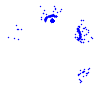
Particle: electron